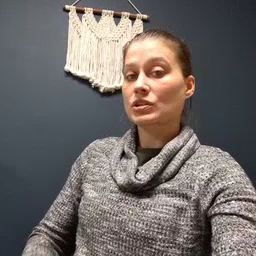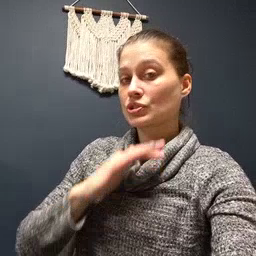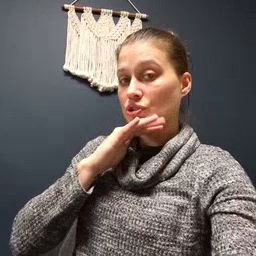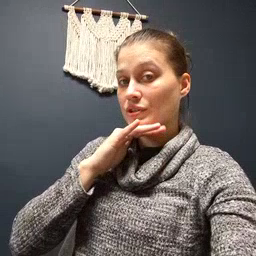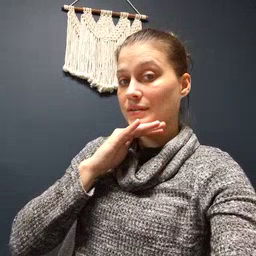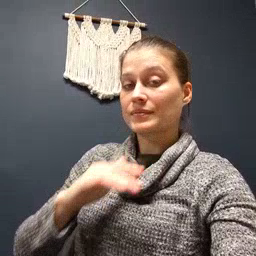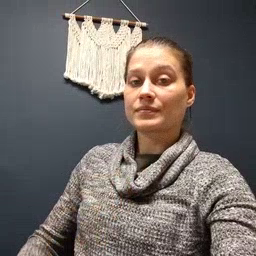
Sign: dirty